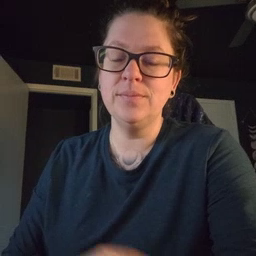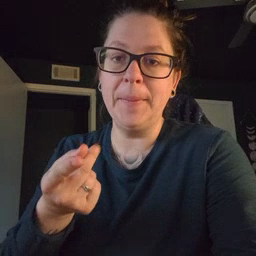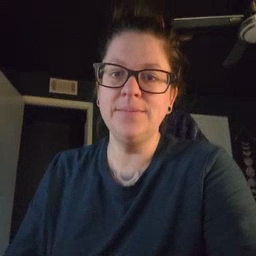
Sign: puppy